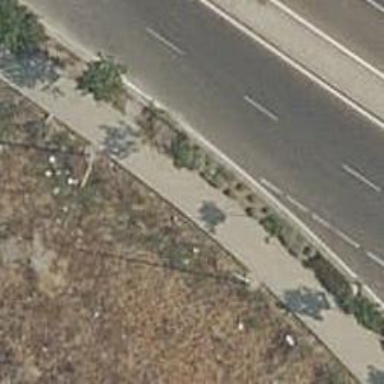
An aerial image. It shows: Sidewalk.